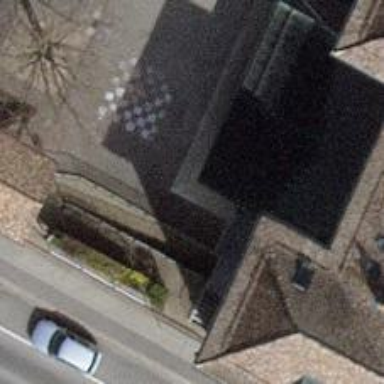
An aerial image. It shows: View of roof of building.